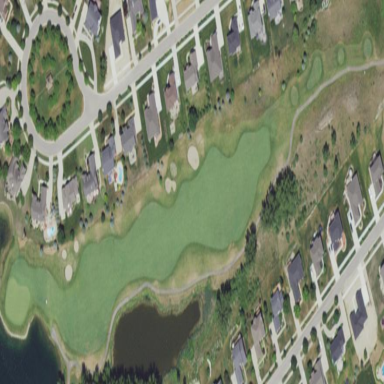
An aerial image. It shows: Area of rough grass used for golf.